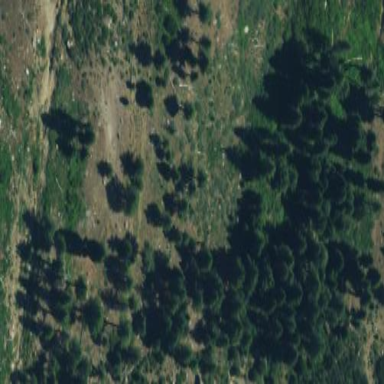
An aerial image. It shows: Evergreen needle-leaved woodland.